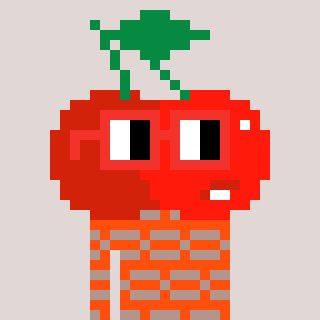
a pixel art character with square red glasses, a cherry-shaped head and a orange-colored body on a warm background